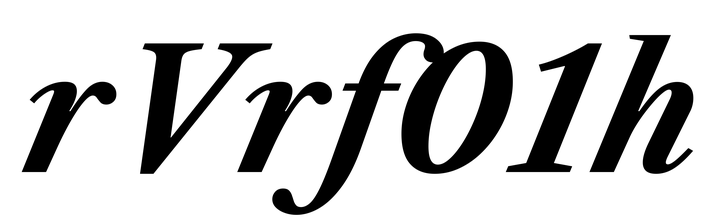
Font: LibreCaslonText-Italic_Bold_Italic